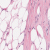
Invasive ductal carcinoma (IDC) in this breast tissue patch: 0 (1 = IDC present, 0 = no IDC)